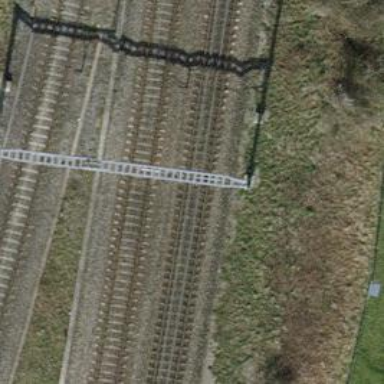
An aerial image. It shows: Railway track with contact line for electrification.